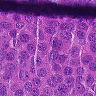
Metastatic tissue present: yes